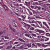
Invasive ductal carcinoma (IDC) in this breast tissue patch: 1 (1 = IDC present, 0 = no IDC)